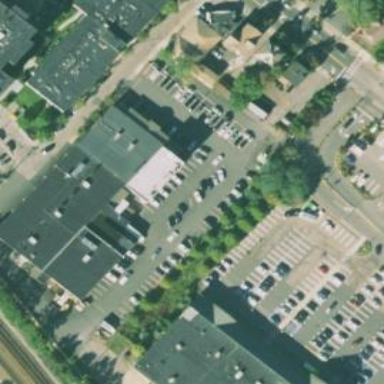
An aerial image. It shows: Supermarket.